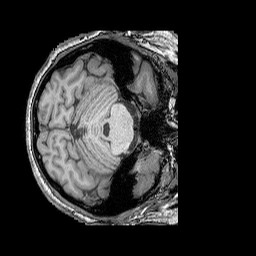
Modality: T1w
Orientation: axial
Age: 56
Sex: male
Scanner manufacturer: siemens
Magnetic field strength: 3 T
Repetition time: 2.25 s
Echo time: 0.00411 s